Current action and preconditions to check: trajectory_clear

Your task: For each precondition in the list above, predict whether it will hold at this action.

Consider the current scene as observed from the mobile robot's camera, and analyze the predicted future states of all dynamic agents (e.g., people, animals, vehicles, or any moving entities) within the NEXT SECOND.

IMPORTANT: Only answer "very likely" if you are absolutely certain—based on strong, clear evidence—that a dynamic agent will violate the precondition in the predicted future state. Do NOT answer "very likely" for unlikely, ambiguous, or low-probability risks.

Ask yourself for each precondition: Is there a high probability, with clear and convincing evidence, that the predicted future states of any dynamic agent will interfere with the predicted future state of the currently executing action within the NEXT SECOND, causing that precondition to fail?

Assess the risk level based on these predictions. Use "likely" or "very likely" if motions create a clear risk of interference.

Use "neutral" or "improbable" if agents are nearby but their predicted paths are clearly diverging or non-conflicting.

Failure Risk Categories: "very improbable", "improbable", "neutral", "likely", "very likely"

Answer Format: Output ONLY the probability_of_failure value from these categories: "very improbable", "improbable", "neutral", "likely", "very likely"

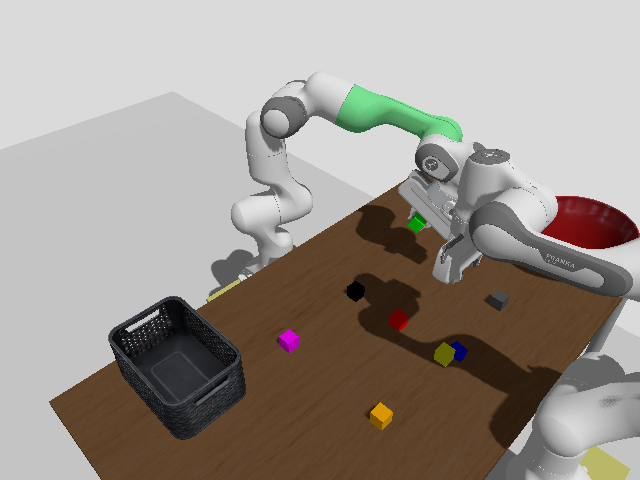

Answer: very improbable